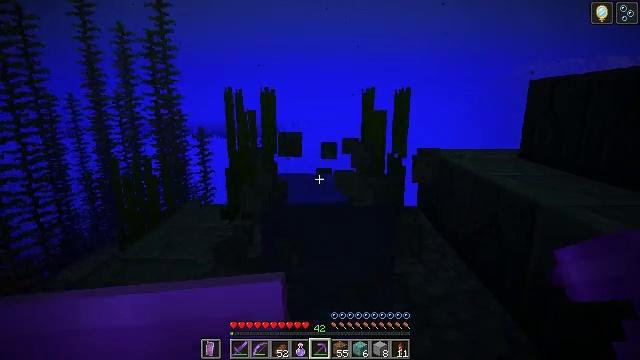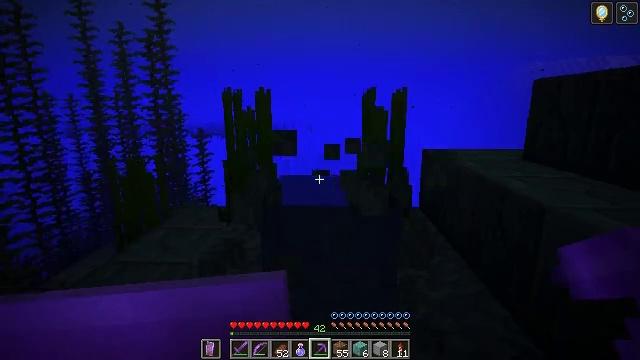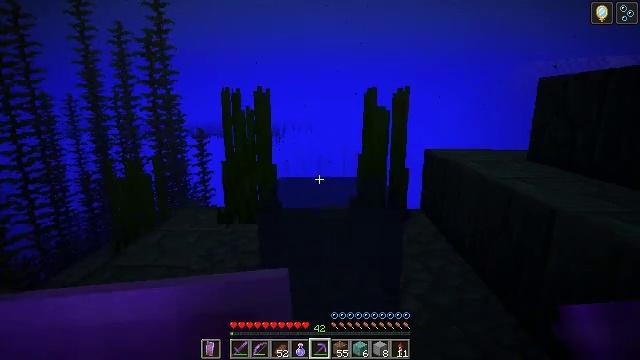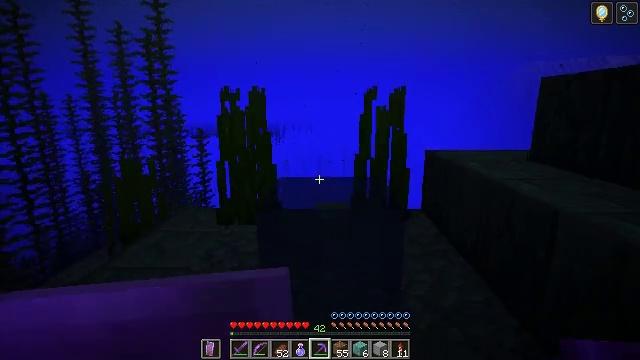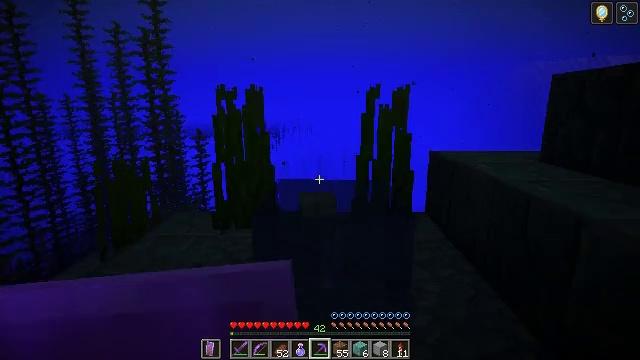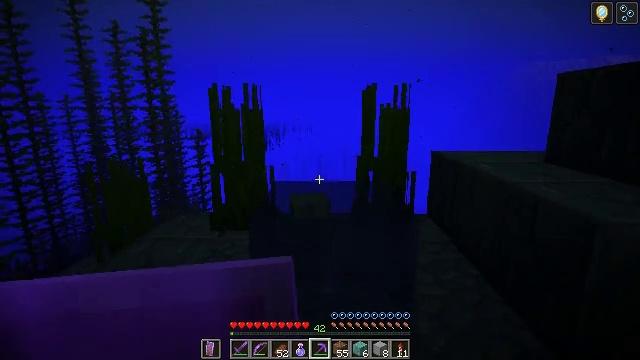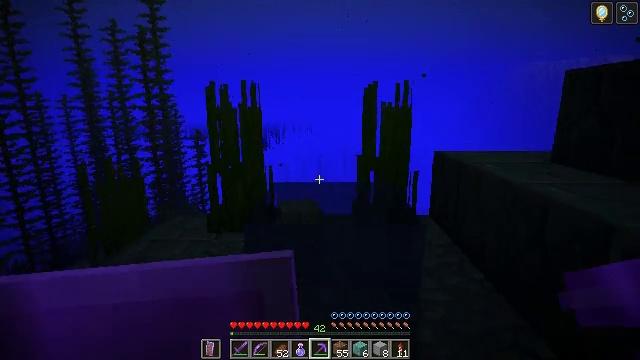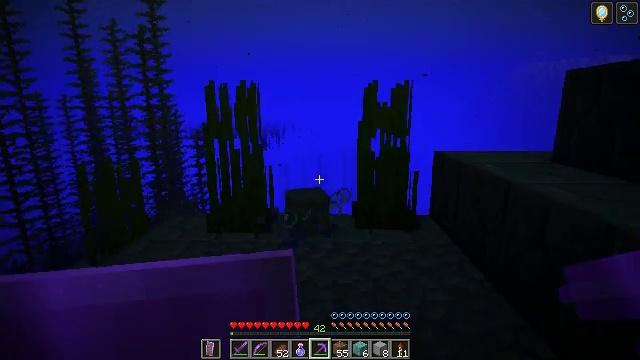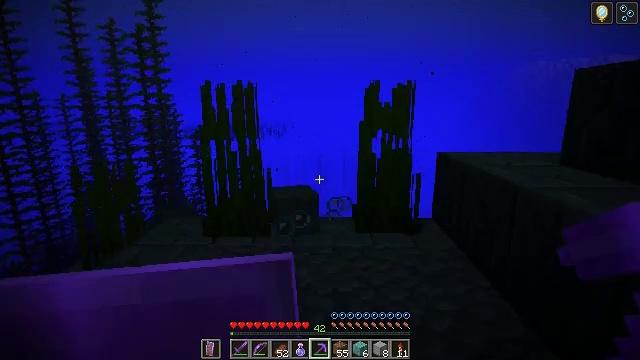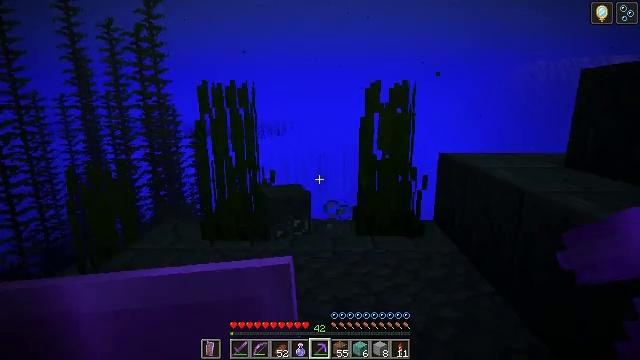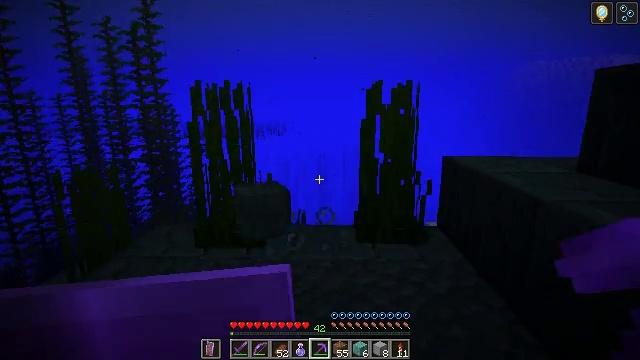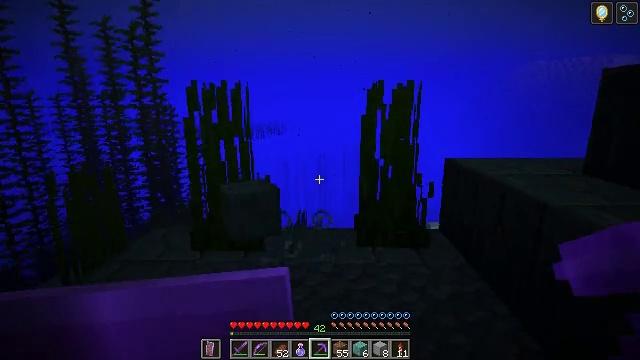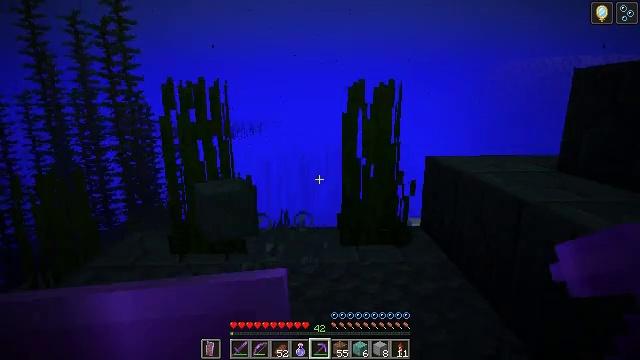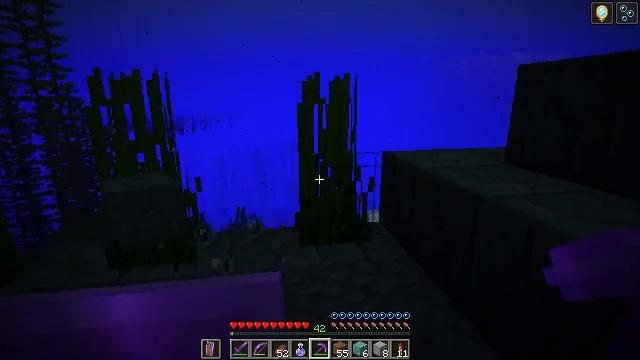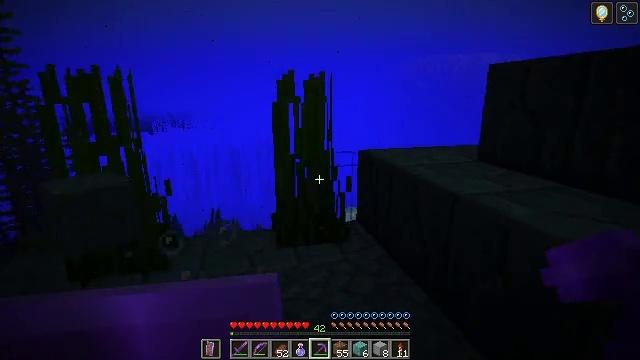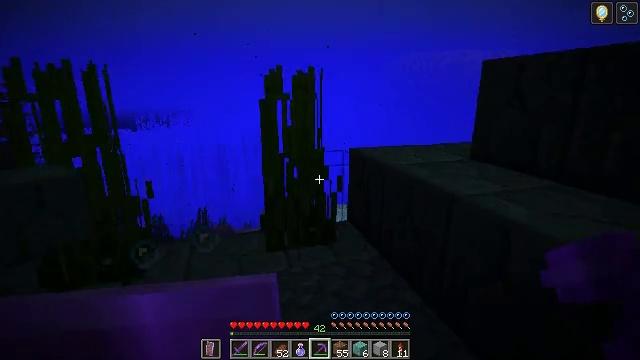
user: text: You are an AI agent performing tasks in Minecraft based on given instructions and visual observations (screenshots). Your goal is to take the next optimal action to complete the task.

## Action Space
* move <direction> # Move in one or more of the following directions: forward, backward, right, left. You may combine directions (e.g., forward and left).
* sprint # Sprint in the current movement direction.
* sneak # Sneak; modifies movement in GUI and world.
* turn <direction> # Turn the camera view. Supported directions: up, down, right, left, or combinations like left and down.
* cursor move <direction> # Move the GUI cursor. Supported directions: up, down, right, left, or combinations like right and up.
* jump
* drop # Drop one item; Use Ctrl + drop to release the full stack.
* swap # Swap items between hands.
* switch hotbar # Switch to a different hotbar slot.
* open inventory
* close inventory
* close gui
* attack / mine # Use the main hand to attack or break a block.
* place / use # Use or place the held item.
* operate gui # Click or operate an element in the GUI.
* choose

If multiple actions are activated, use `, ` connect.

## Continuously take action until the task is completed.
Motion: motion action
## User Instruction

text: Clear the seagrass to get an item.
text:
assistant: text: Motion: move forward, attack / mine
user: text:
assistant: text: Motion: move forward, attack / mine
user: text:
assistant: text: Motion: move forward, attack / mine
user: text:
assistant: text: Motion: move forward, attack / mine
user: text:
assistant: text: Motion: move forward
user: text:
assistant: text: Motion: move forward
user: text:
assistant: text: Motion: move forward
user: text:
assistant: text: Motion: move forward
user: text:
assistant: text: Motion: move forward
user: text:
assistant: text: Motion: move forward
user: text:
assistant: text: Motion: move forward
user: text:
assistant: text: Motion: move forward, turn right
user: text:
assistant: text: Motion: move forward, turn right and down
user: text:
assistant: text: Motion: move forward, turn right
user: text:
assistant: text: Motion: move forward and move left, turn right
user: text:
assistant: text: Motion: move forward and move left, turn right and down
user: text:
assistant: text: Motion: move forward and move left, turn right and down
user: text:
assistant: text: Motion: move forward and move left, turn right
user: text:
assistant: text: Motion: move forward and move left, turn right
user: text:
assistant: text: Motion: move forward and move left, turn right
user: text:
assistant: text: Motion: move forward and move left
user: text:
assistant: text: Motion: move forward and move left
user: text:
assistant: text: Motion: move forward and move left, turn right
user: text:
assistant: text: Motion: move forward and move left
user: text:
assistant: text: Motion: move forward and move left
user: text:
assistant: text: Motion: move forward and move left
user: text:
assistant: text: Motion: move forward and move left
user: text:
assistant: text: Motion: move forward and move left
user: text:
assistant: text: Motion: move forward and move left
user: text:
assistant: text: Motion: move forward and move left